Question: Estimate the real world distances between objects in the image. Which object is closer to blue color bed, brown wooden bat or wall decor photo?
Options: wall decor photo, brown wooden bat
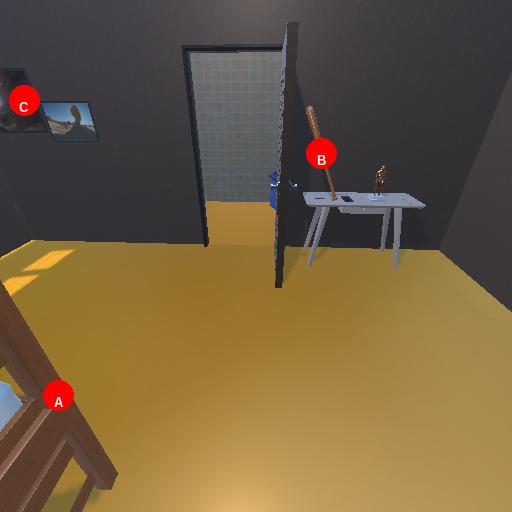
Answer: wall decor photo